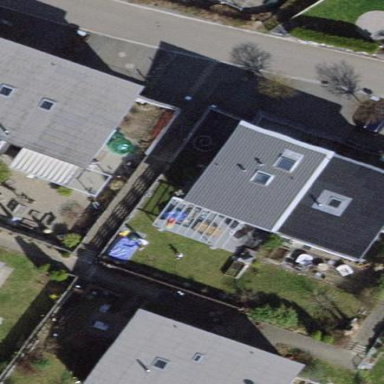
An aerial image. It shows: Terrace building.